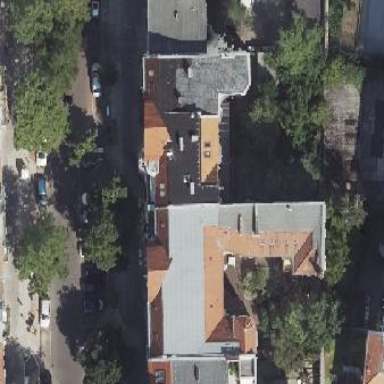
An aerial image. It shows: Gambrel-roofed apartment building with shingles on the roof.